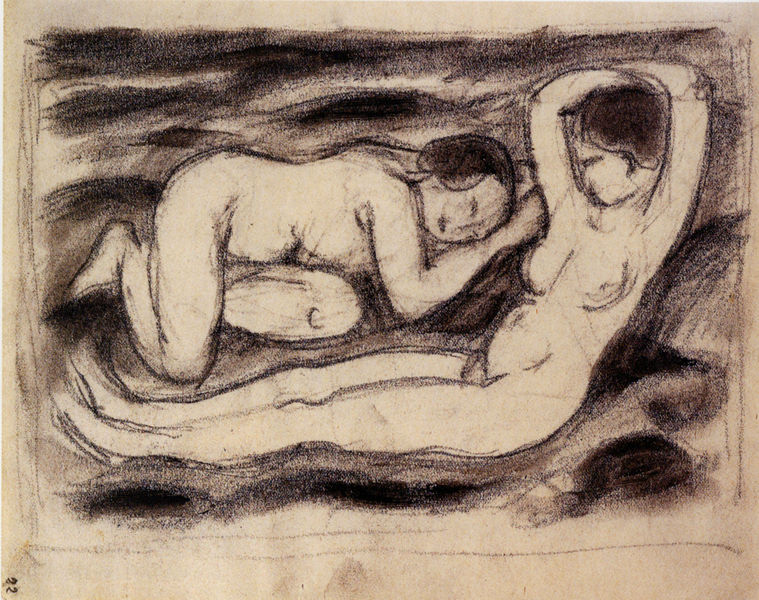
Titel: Zwei liegende weibliche Akte
Künstler: Franz Marc
Institution: (Privatbesitz)
Schlagwörter: akt, felsen, kopf, körper, nackt, schlaf, weiß, akte, frauen, landschaft, sand, sitzen, brust, busen, damen, frau, grau, kreide, köpfe, mund, nase, schwarz, skizze, zeichnung, blick, arme, augen, gesicht, rahmen, hände, signatur, erde, haare, sitzend, paar, blatt, rund, beine, bein, brüste, füße, papier, liegen, modell, ruhen, schlafen, schlafend, schlafende, zwei, studie, moderne, graphik, rast, kissen, nabel, bauch, nackte, ellenbogen, knie, liegend, scham, linie, munch, kohle, kauernd, liegende, radierung, knien, entwurf, kohlezeichnung, entspannt, verwischt, achsel, rundung, ruhend, zweisamkeit, zwei akte, kohlzeichnung, papier5, erhobene arme, vulva, po